The plot shows how the frequency content of a rotor-rig vibration signal evolves over time (STFT spectrogram). Determine the machine's mechanical condition. Answer with exactly one of: normal, misalignment, unbalance, looseness.
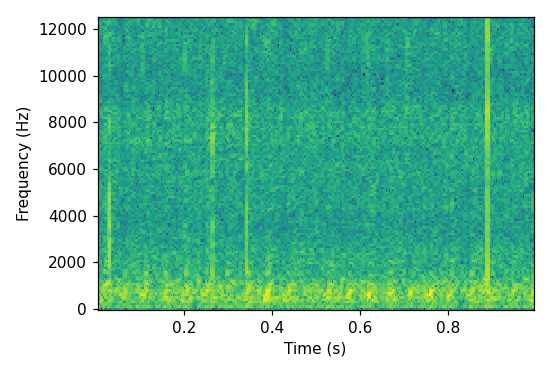
Answer: looseness